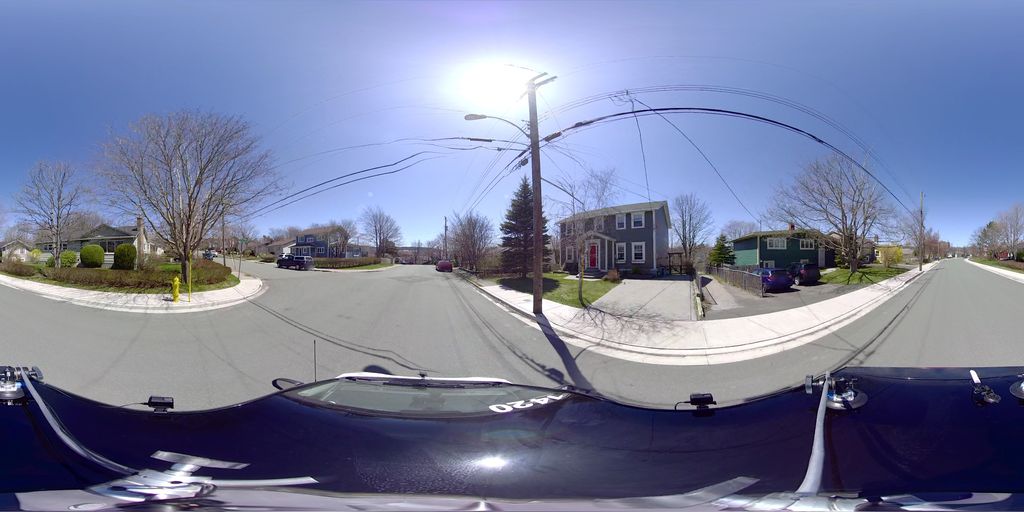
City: st_johns